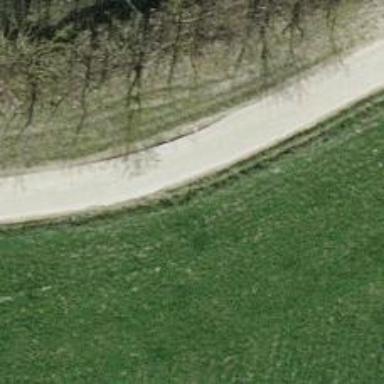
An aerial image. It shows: Unclassified road with concrete surface. The track type is grade1.